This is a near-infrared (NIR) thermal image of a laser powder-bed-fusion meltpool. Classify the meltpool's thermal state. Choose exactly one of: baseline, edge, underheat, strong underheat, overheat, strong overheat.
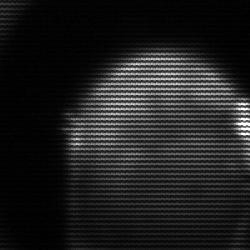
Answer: edge